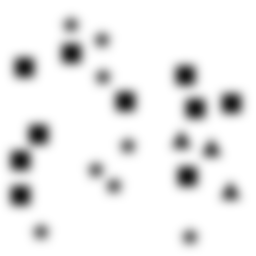
Squares: 10
Triangles: 3
Stars: 8
Total shapes: 21